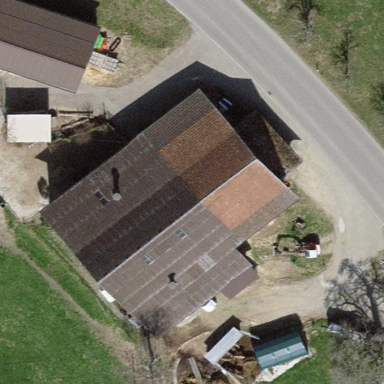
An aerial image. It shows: Farmyard area.